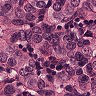
Metastatic tissue present: yes